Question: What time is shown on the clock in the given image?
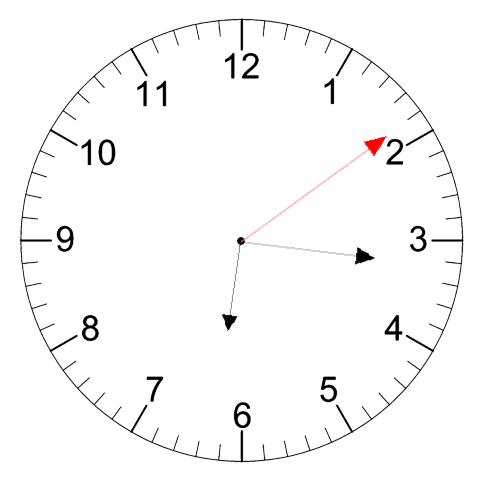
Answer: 06:16:09